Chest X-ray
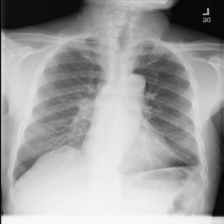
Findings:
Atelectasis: negative
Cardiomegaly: negative
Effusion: negative
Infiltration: negative
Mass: negative
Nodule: negative
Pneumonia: negative
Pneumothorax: negative
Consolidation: negative
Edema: negative
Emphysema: negative
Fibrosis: negative
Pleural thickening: negative
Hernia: negative